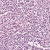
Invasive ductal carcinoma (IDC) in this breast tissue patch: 1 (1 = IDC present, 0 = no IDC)